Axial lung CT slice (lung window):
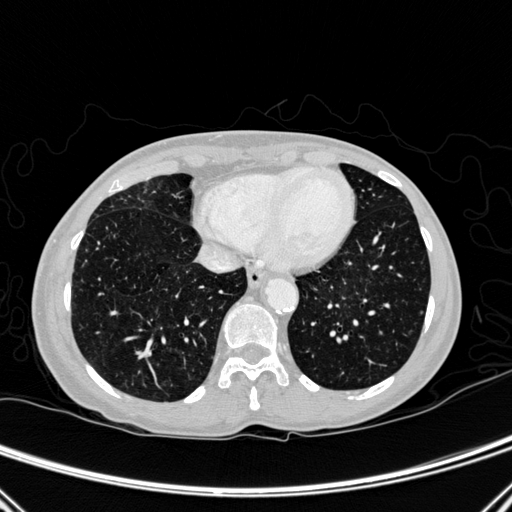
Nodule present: no